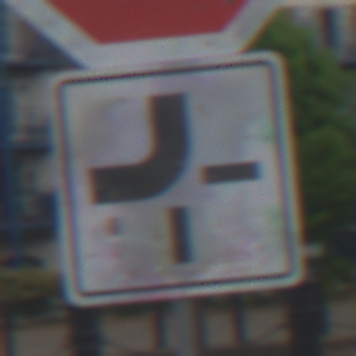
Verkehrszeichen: VerlaufVorfahrtsstrasse2
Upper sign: Stop
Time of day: MorningAfternoon
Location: Outdoor (Urban)
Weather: Overcast
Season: NotSpecified
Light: Natural